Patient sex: M
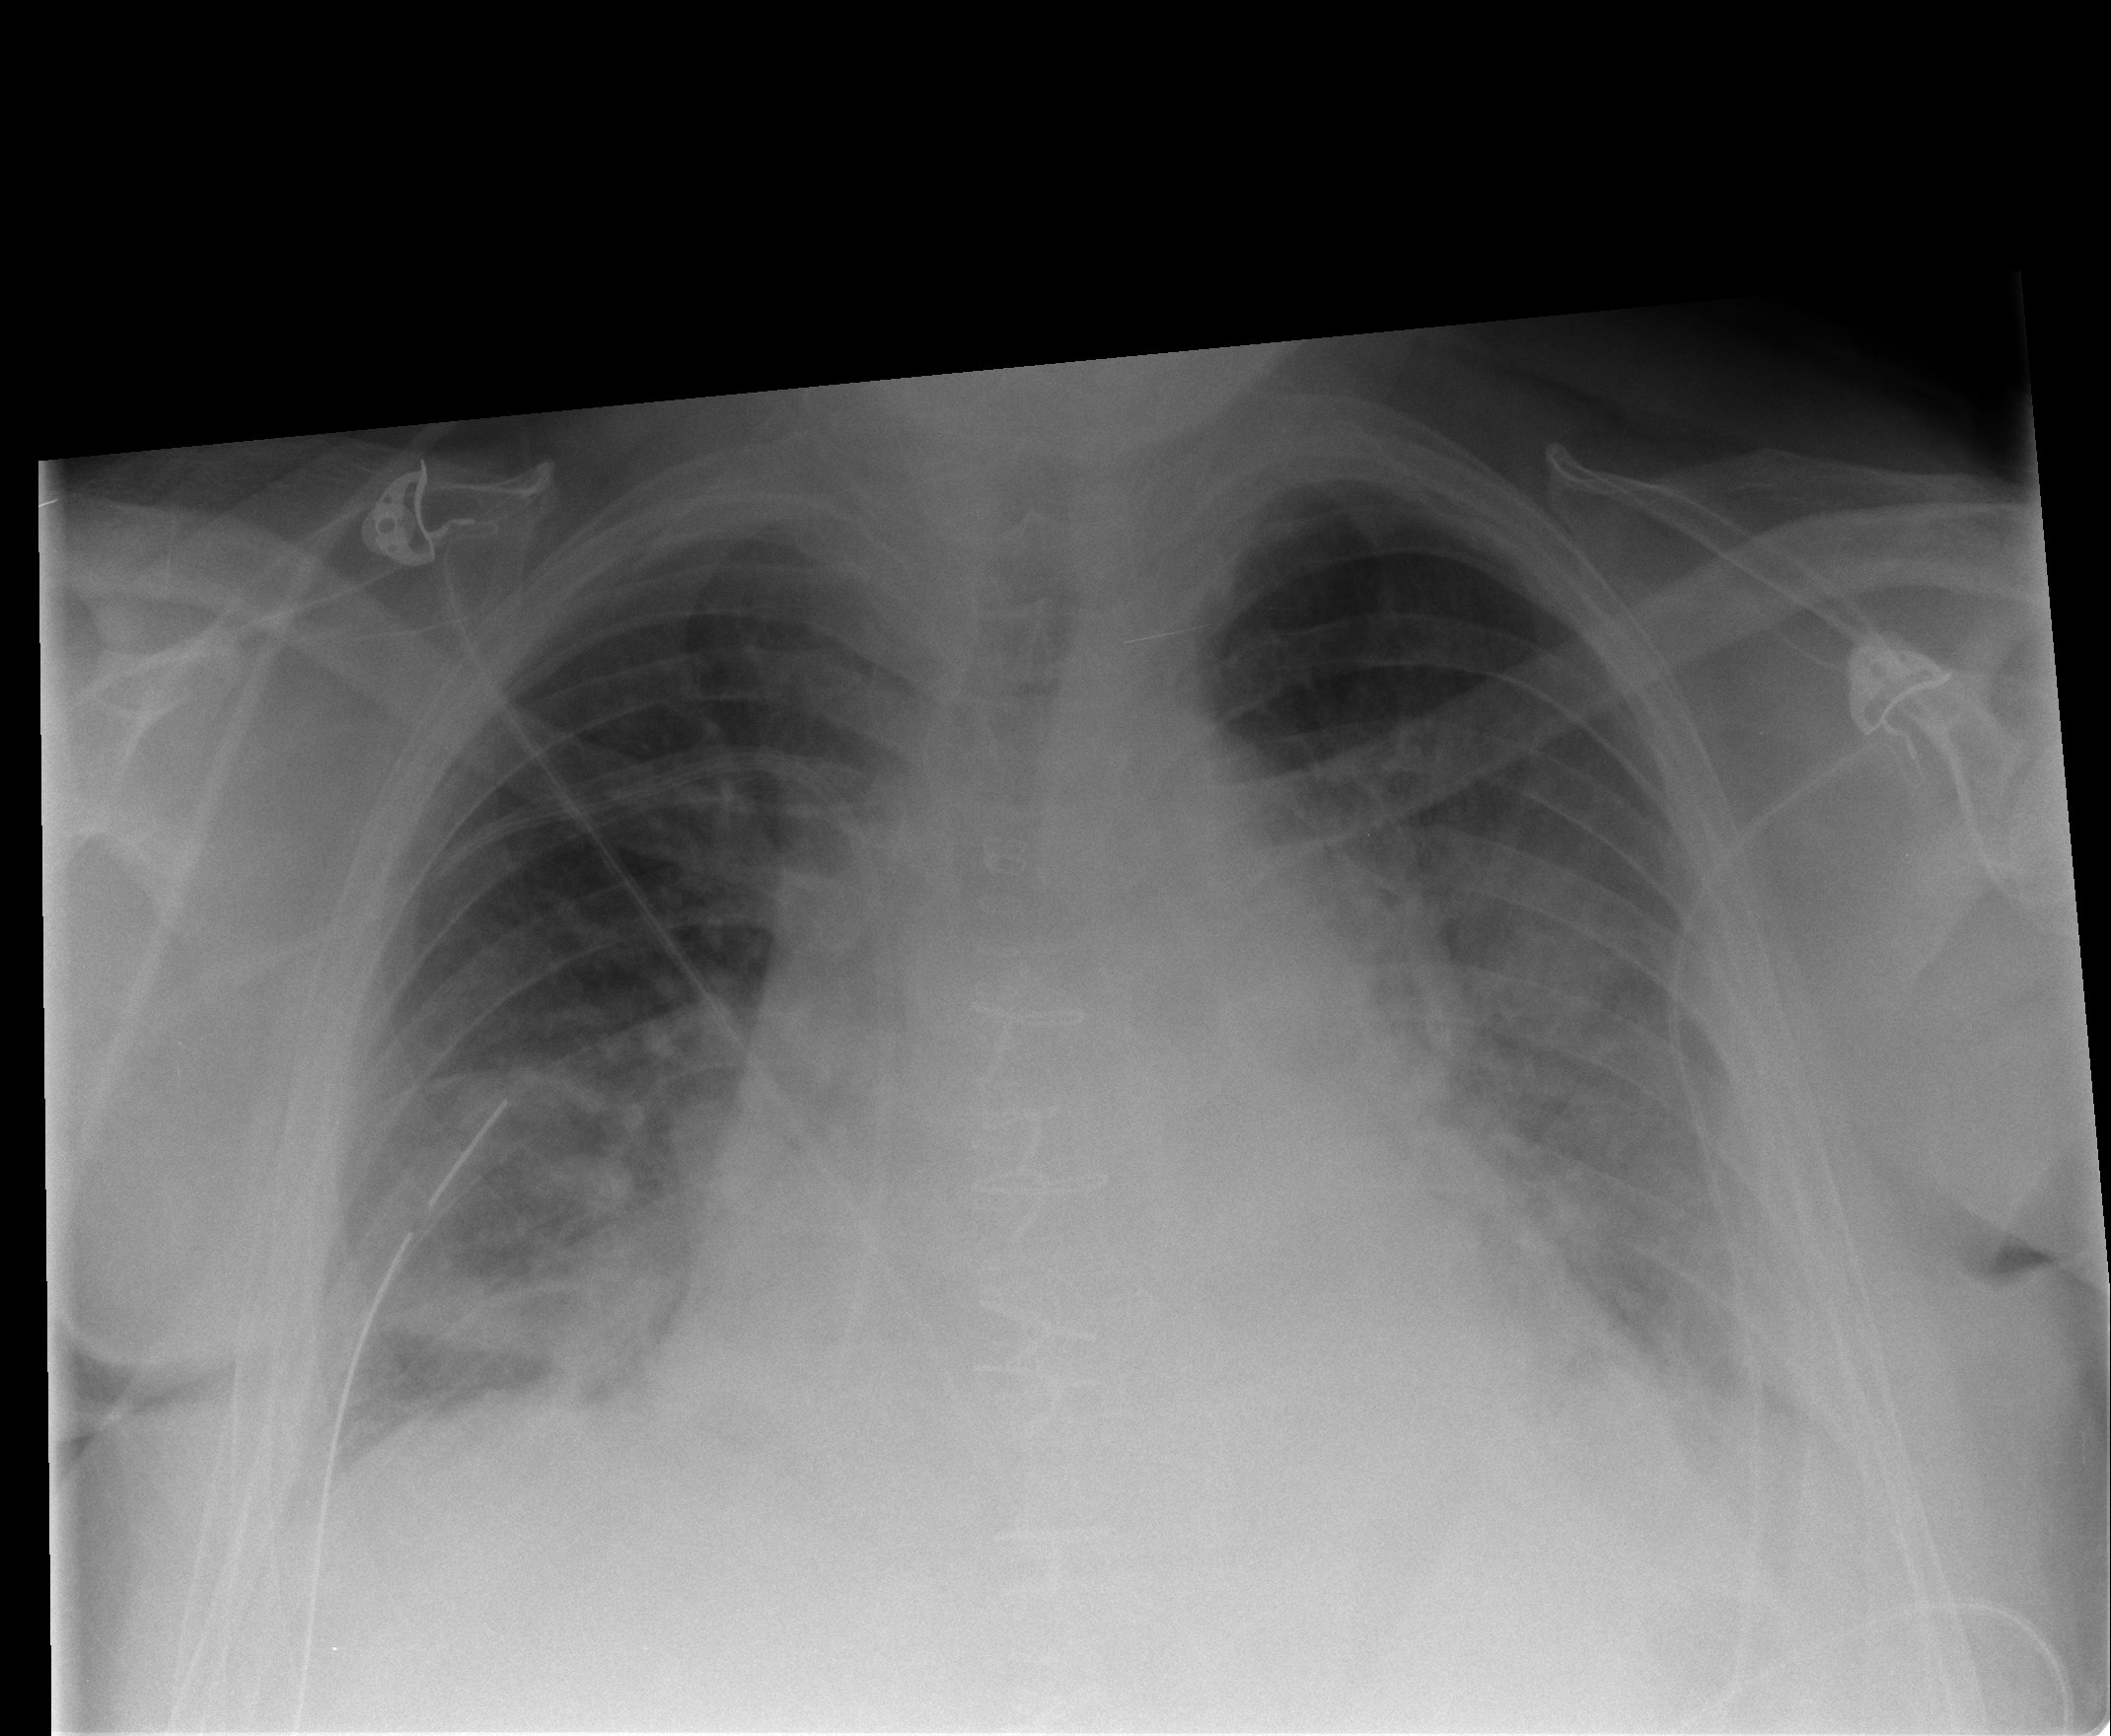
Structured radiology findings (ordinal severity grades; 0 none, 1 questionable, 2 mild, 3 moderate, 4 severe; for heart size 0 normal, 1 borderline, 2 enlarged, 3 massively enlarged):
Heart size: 2
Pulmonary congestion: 2
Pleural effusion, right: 1
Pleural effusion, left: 2
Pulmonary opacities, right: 0
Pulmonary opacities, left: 0
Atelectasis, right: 2
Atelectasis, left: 2